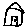
Label: house